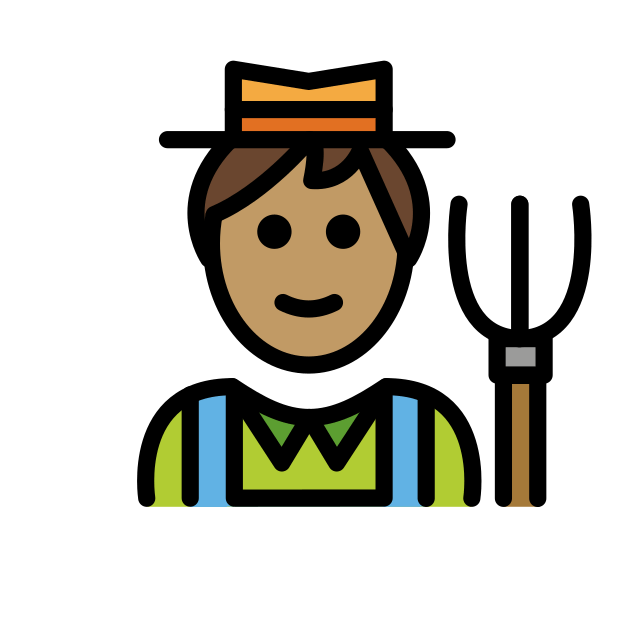
farmer: medium skin tone